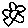
Label: flower